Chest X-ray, PA view. Patient: 28 years old, sex F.
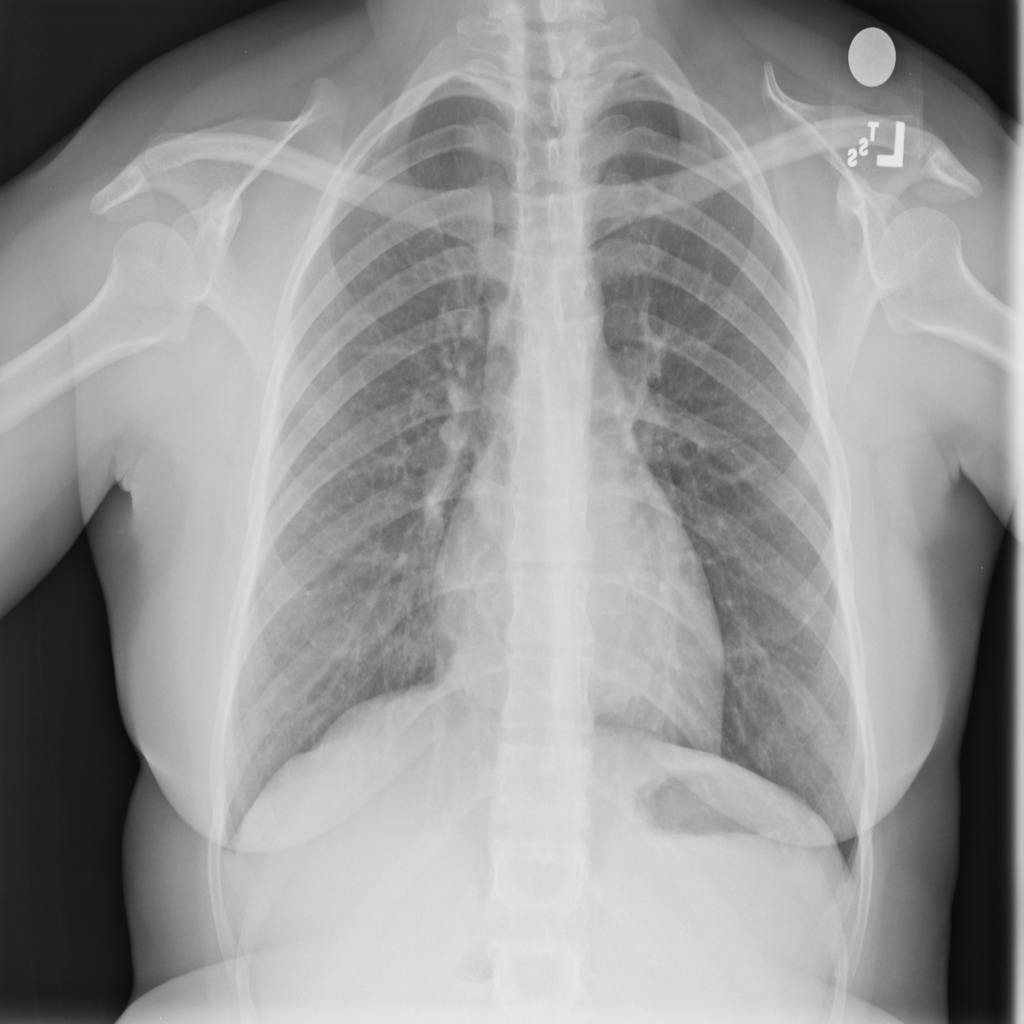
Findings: No Finding